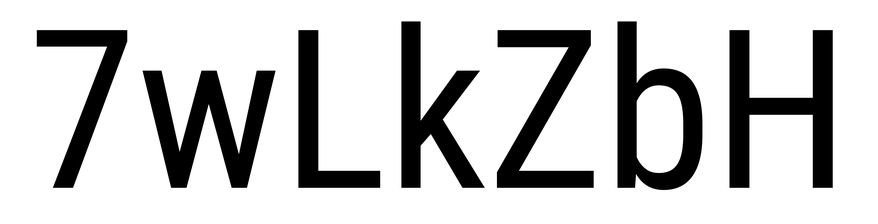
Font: Roboto_Condensed_Regular